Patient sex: F
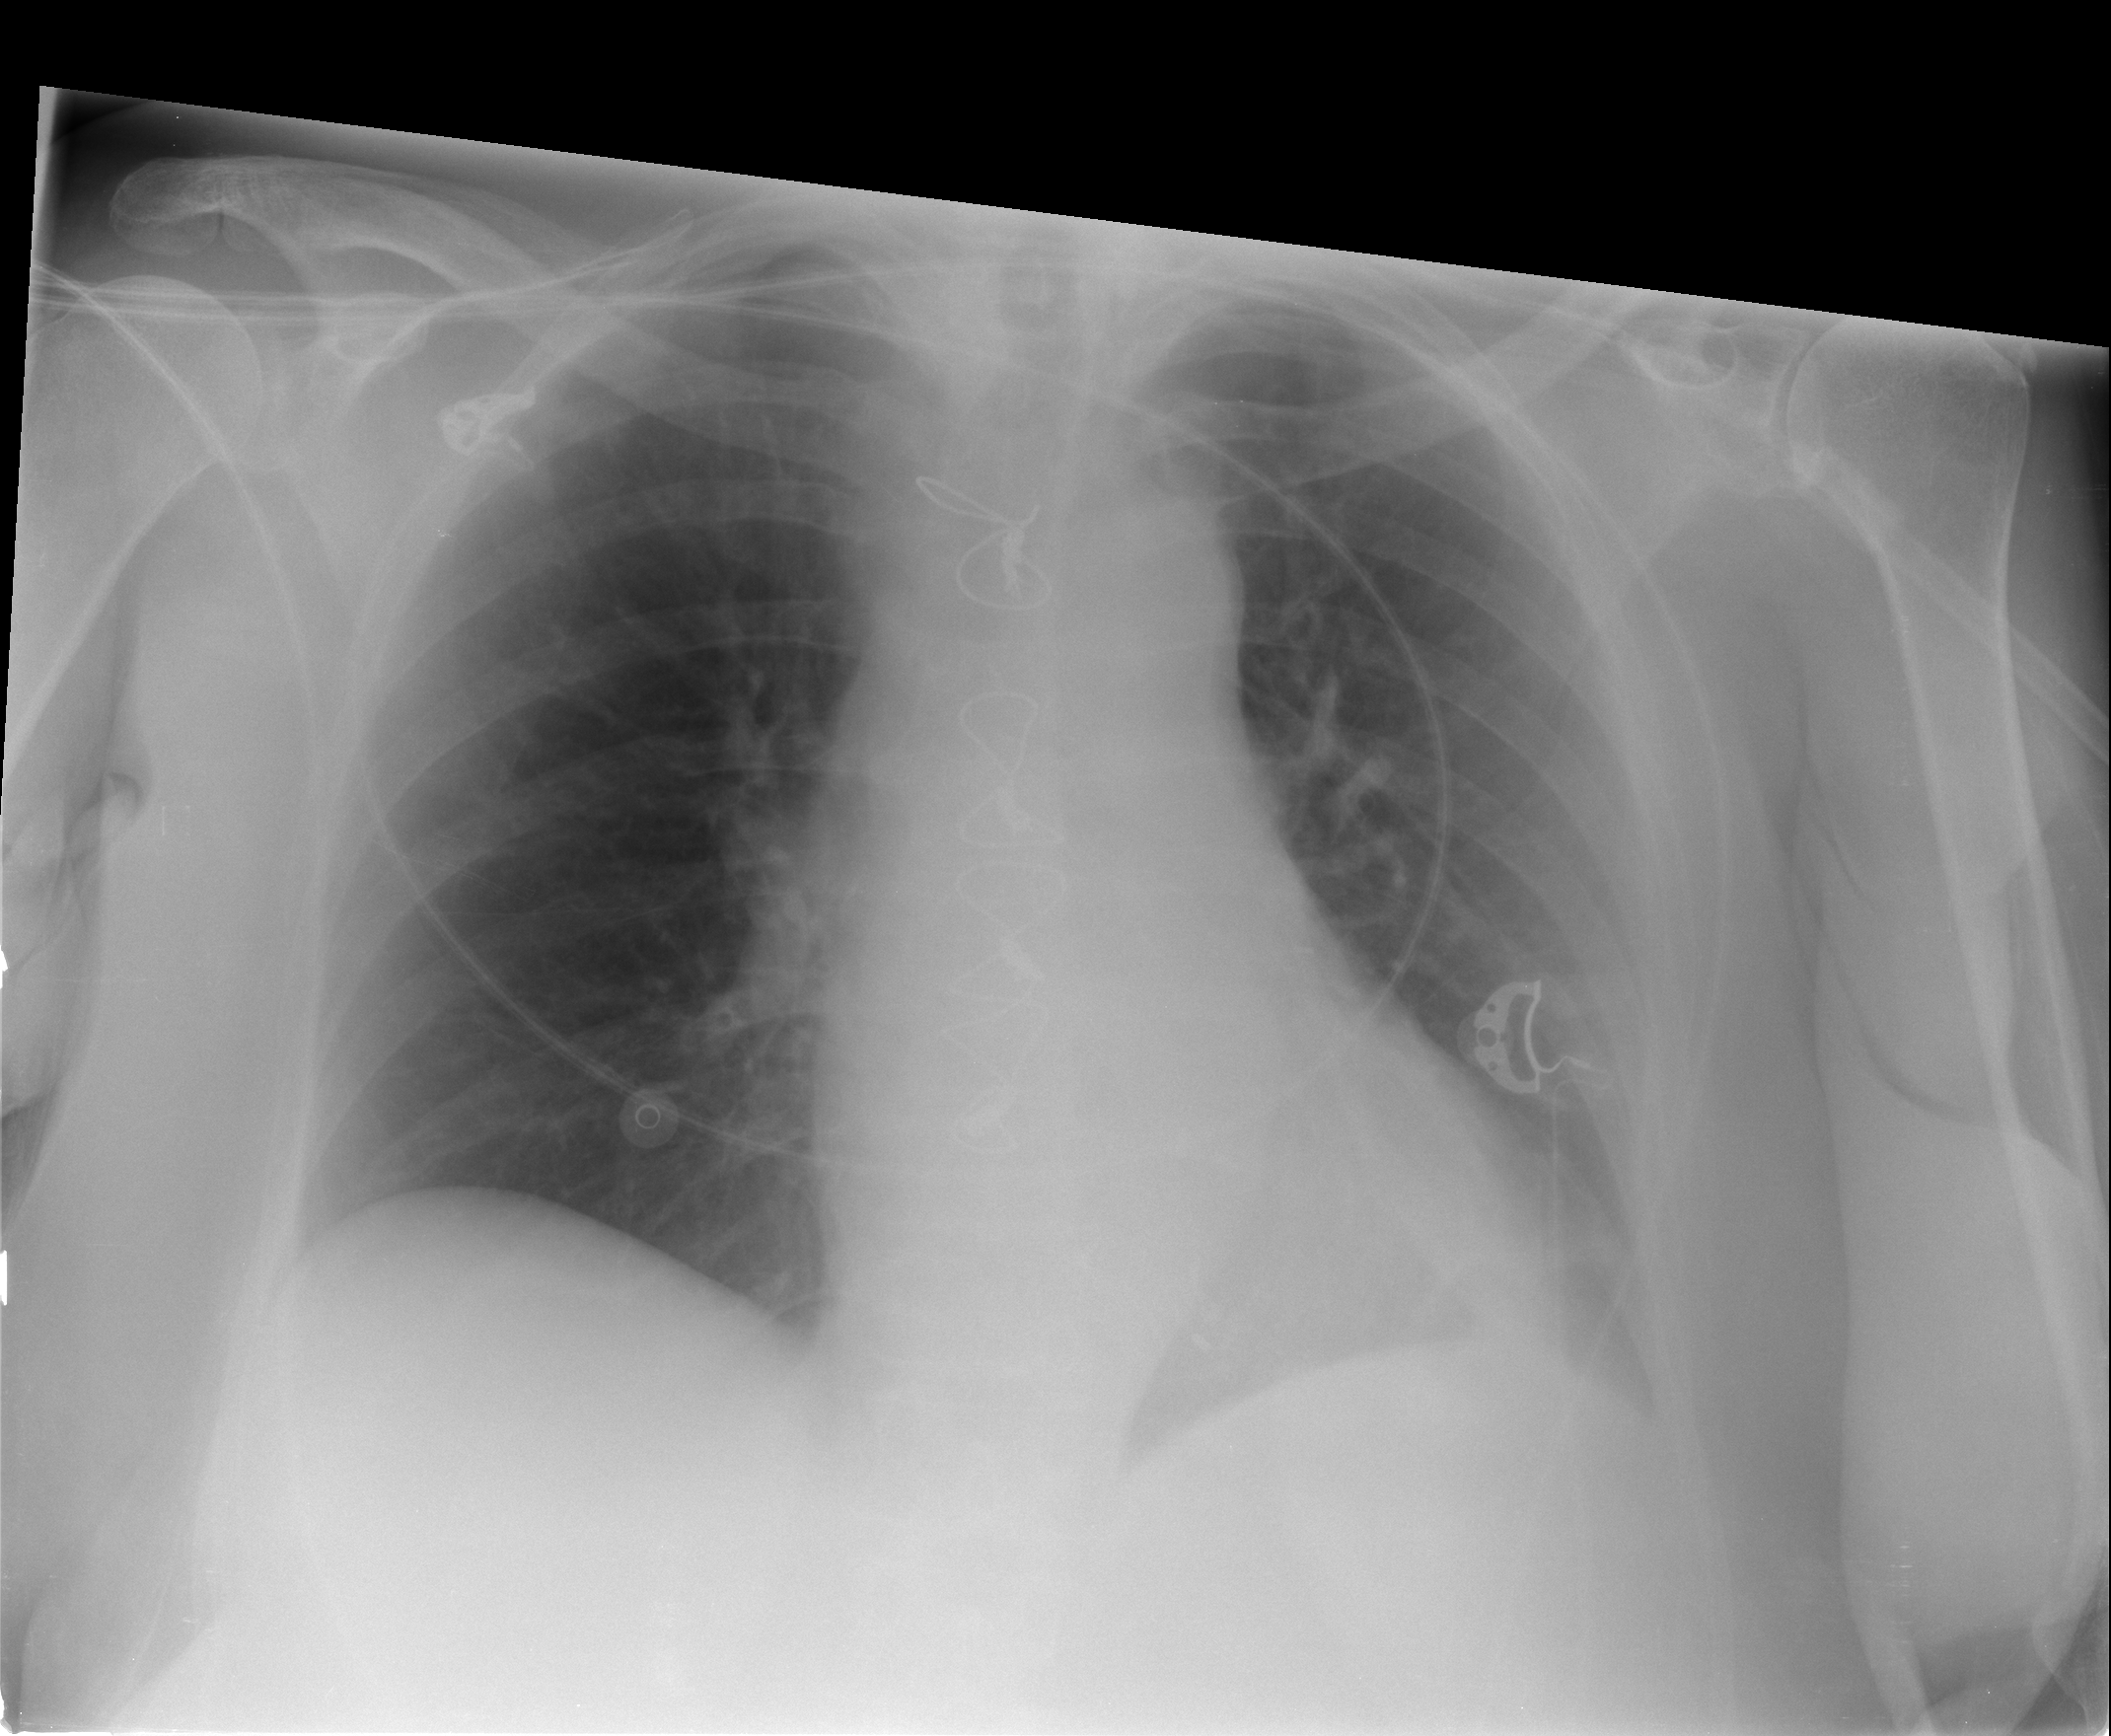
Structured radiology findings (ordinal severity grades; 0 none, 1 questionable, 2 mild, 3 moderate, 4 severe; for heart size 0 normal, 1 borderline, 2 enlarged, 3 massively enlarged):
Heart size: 1
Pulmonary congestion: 0
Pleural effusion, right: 0
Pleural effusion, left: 1
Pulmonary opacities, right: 0
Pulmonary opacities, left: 0
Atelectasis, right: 0
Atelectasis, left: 2